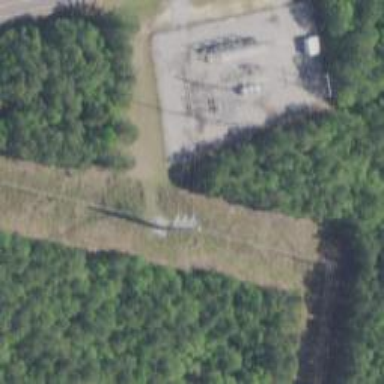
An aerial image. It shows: Distribution level power substation enclosed by fence.